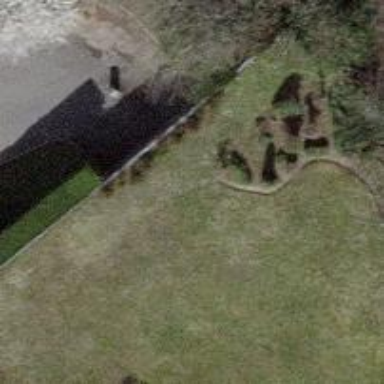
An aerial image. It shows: Driveway tunnel.